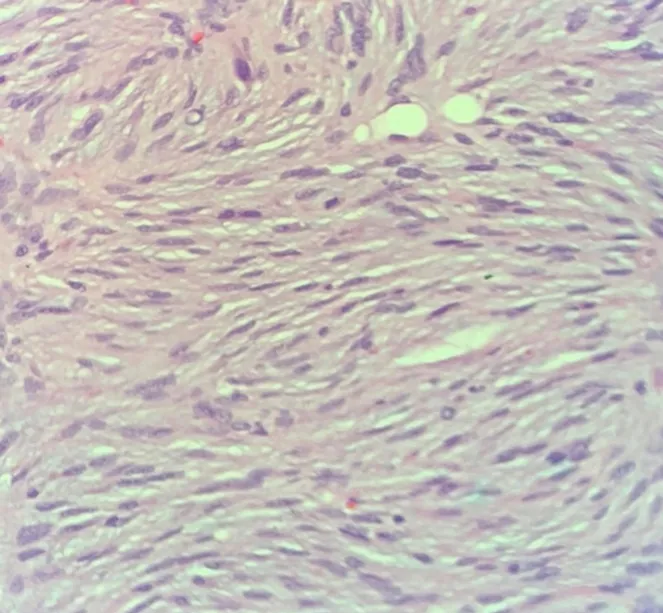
Hematoxylin and eosin stain of patient sample showing characteristic storiform array with mitotic figures.
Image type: pathology (h&e)